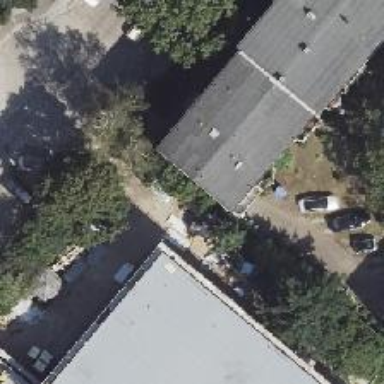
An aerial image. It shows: Driveway that serves as building passage under tunnel.